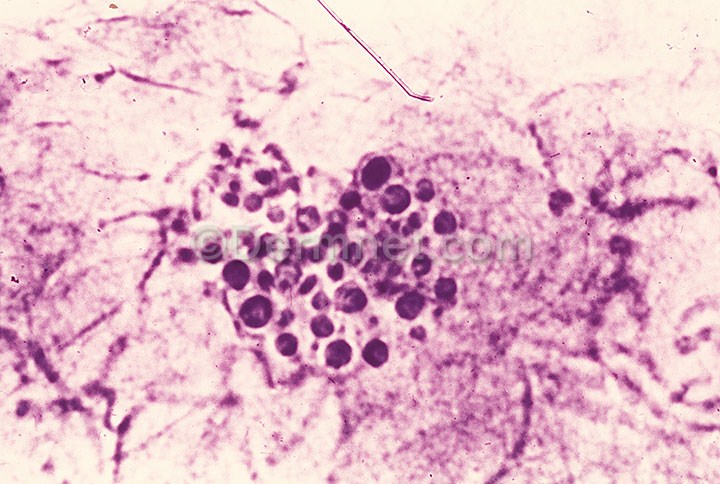
Disease: Tinea Ringworm Candidiasis and other Fungal Infections